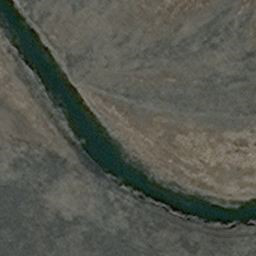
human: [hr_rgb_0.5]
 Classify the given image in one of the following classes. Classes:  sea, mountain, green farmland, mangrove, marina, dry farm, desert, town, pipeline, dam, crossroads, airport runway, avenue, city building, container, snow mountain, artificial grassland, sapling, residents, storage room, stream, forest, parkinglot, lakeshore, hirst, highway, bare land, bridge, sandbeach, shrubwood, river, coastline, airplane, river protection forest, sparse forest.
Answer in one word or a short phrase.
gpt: river